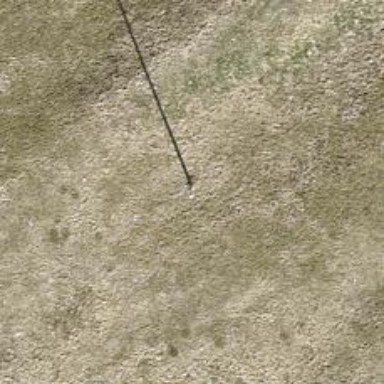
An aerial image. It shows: Power pole.